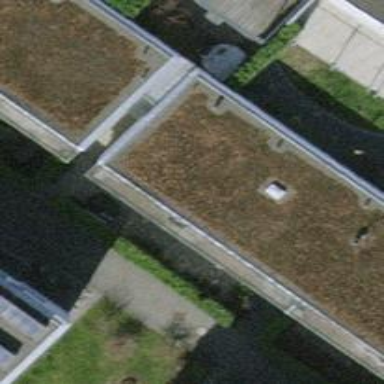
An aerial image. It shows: Terrace building.